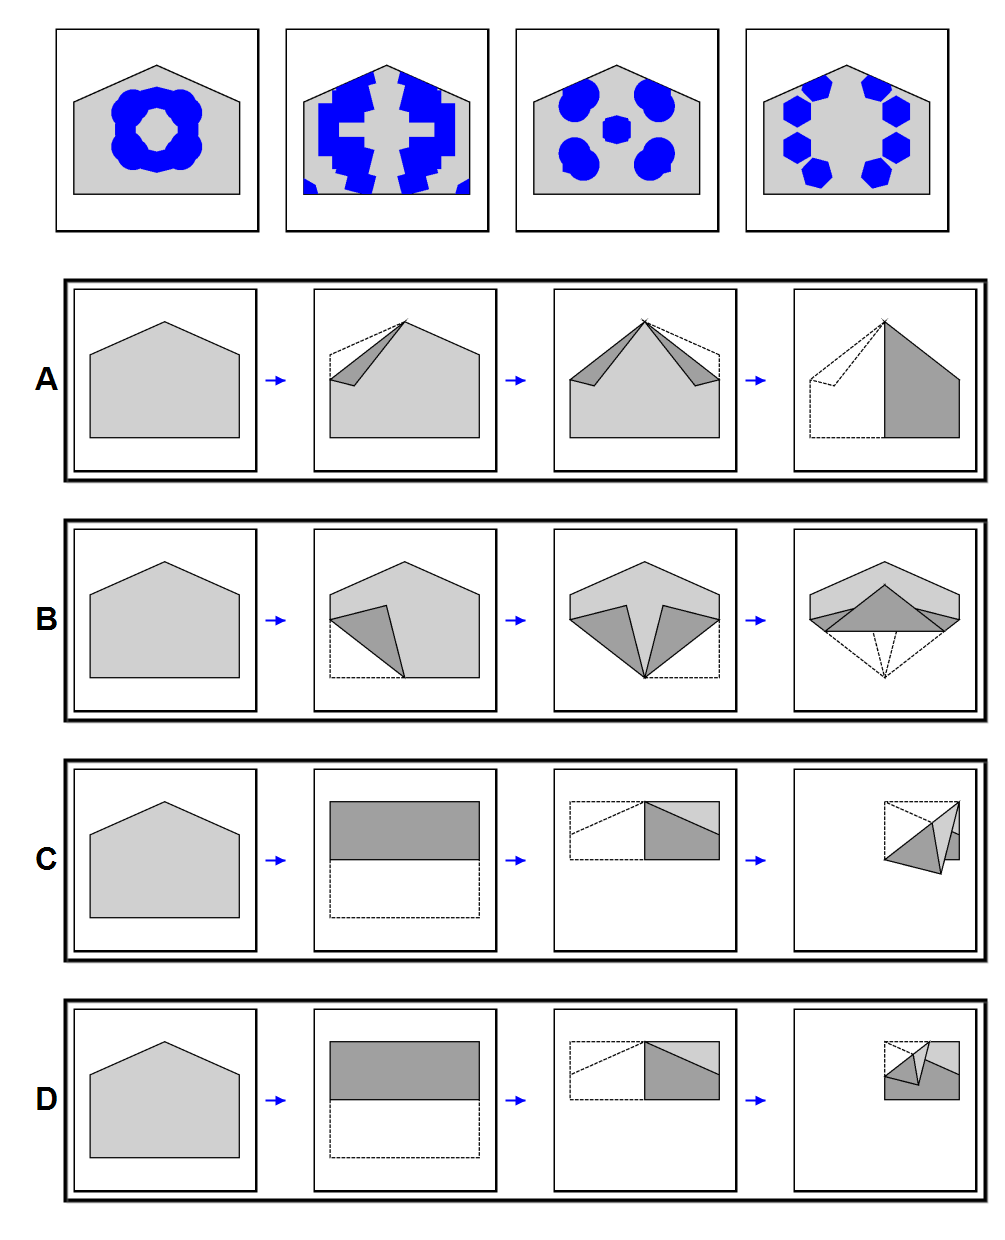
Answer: C